Question: I have a custom cell having a 'UIButton' and a 'UITextField'. Now when i click on the button i want to capture the 'indexpath.row' in 'didDeselectRowAtIndexPath'. but when i click on the button 'didDeselectRowAtIndexPath' is not called. I know button will capture the click. but curious to know any workaround? any smart way guys.
Please guide
thanks.

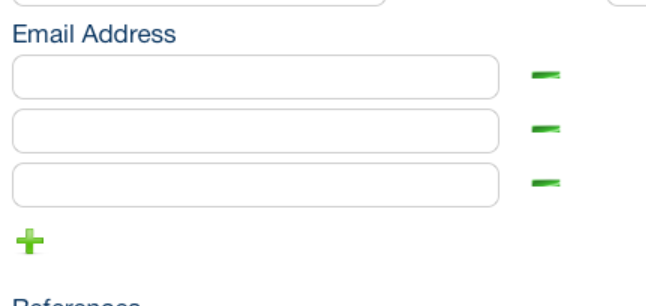
Answer: there is no need to calling didSelect Method from button click event try in to your '- (UITableViewCell *)tableView:(UITableView *)tableView cellForRowAtIndexPath:(NSIndexPath *)indexPath' index just setting button tag is like:
'''
cell.btnInvite.tag=indexPath.row;
[cell.btnInvite addTarget:self action:@selector(btnCommentClick:) forControlEvents:UIControlEventTouchUpInside];
-(void)btnCommentClick:(UIButton*)sender
{
NSLog(@"frined add %d",sender.tag); //now do you stuff that you want you have selected cell index as a button tag.
}
'''